Field crop: maize
Growth stage: 2
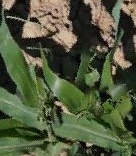
Species: maize